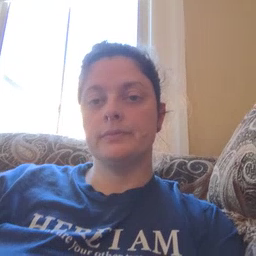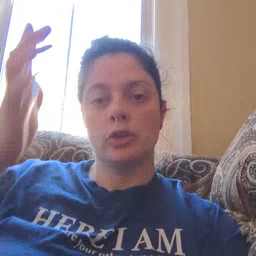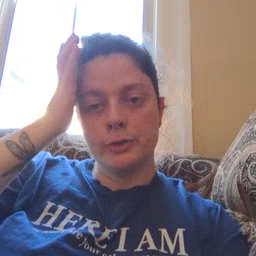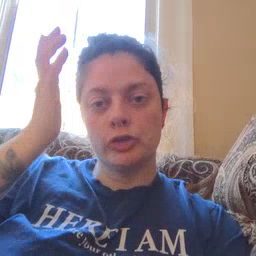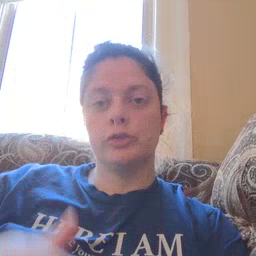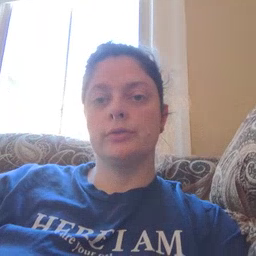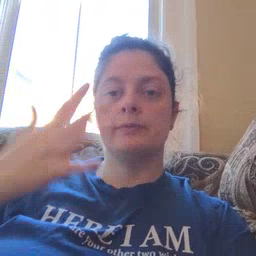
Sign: garbage